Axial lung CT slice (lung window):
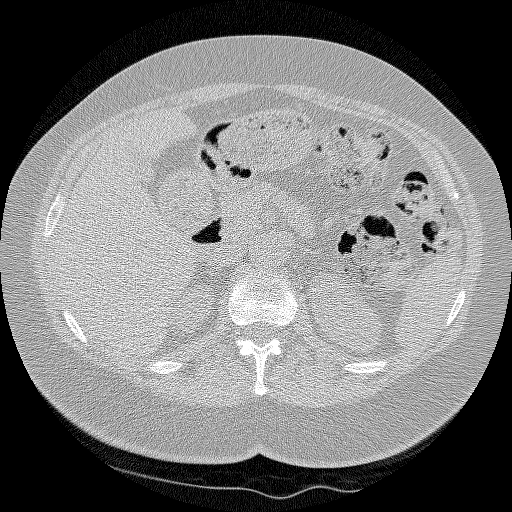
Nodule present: no